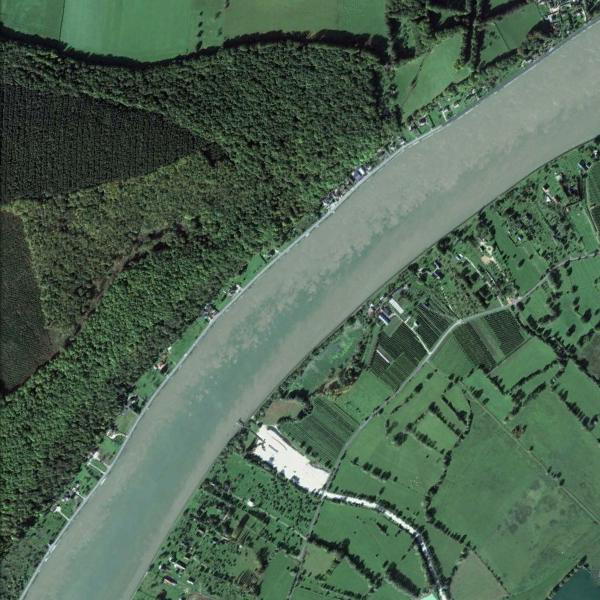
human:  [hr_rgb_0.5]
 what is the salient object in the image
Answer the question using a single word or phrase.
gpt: river